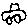
Label: car